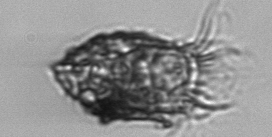
Label: Tintinnopsis